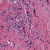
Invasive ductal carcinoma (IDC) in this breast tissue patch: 1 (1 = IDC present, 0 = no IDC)